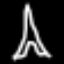
Label: The Eiffel Tower